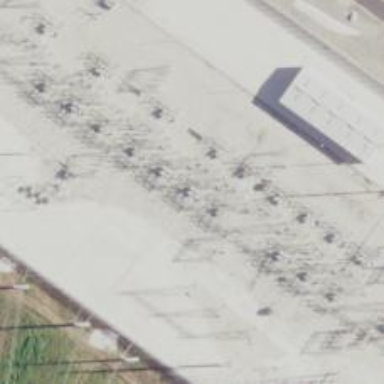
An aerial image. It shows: Switch for power supply.